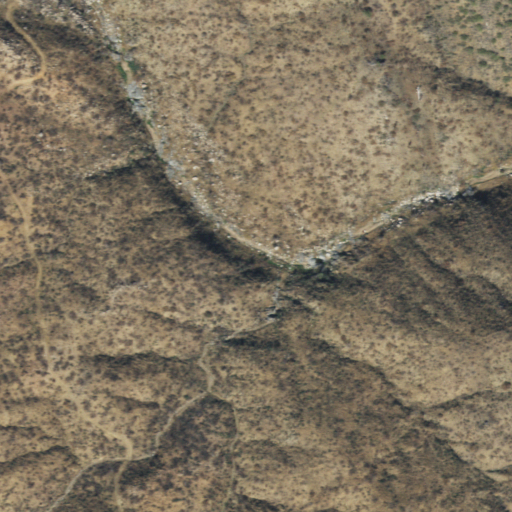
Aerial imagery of valley in Arizona named Rattlesnake Canyon containing only shrub